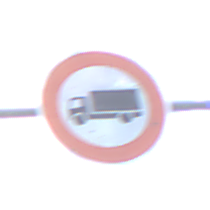
Verkehrszeichen: VerbotFuerKraftfahrzeugeUeberDreiKommaFuenfTonnen
Umgebung: Outdoor, Suburban
Tageszeit: MorningAfternoon
Wetter: PartlyCloudy
Licht: Natural
Jahreszeit: NotSpecified
Kontrast: MediumContrast